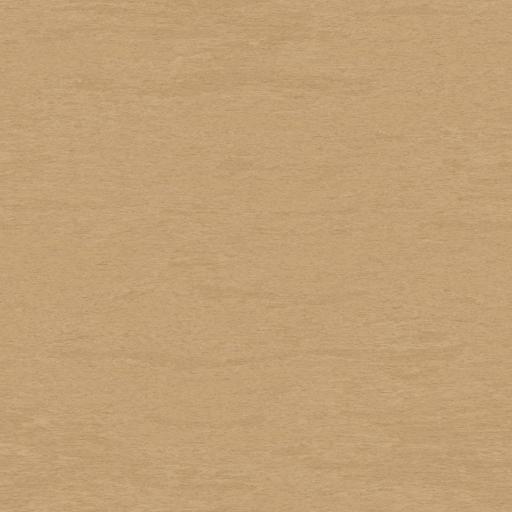
Tags: clean fine smooth wood wooden